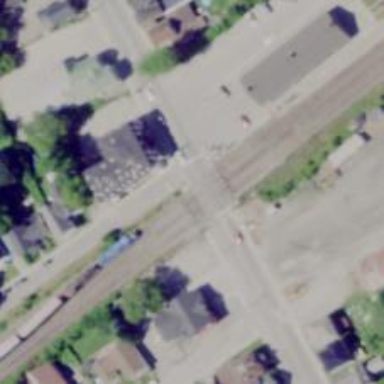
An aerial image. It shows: Railway crossing.